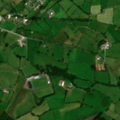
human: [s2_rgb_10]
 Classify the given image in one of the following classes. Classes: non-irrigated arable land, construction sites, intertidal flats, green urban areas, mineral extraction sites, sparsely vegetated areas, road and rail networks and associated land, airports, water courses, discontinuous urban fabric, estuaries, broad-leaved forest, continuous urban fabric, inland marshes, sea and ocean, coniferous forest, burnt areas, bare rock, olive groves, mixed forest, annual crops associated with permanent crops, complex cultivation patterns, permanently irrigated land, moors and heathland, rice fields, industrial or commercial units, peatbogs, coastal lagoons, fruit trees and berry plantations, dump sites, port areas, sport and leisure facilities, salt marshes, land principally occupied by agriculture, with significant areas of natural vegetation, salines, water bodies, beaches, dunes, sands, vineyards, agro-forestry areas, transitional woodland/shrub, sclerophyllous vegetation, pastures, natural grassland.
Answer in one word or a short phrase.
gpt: pastures